Question:
can i play two video in sink using canvas and html5.
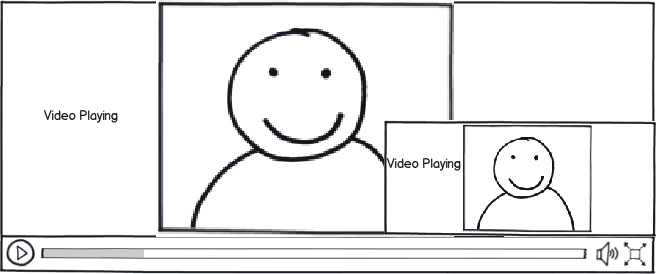
Answer: studio.html5rocks.com/
There's an example here but it's a still frame when minified. The code is available there, so you can try it out, I imagine it can be done, but I've never seen it.